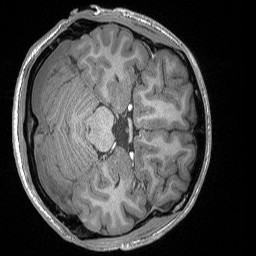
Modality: T1w
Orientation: axial
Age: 21
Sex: male
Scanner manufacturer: siemens
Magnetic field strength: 3 T
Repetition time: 1.56 s
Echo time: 0.00207 s